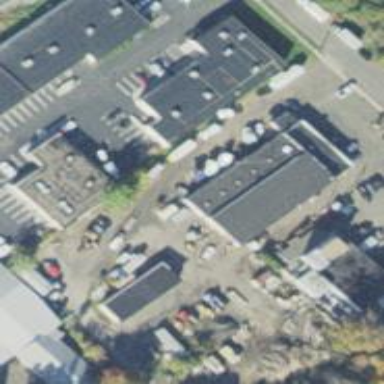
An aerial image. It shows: Commercial building.